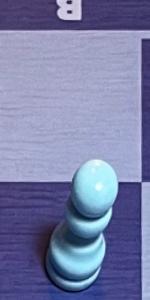
Label: Pawn_White